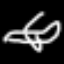
Label: airplane